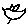
Label: bird